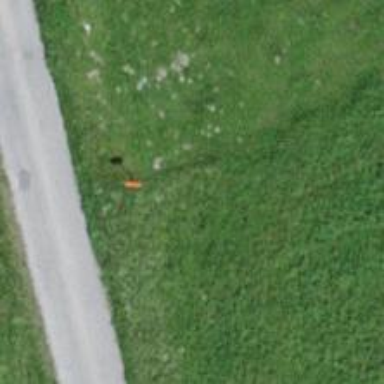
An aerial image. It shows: Pole with roofed pipeline marker.